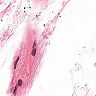
Metastatic tissue present: no